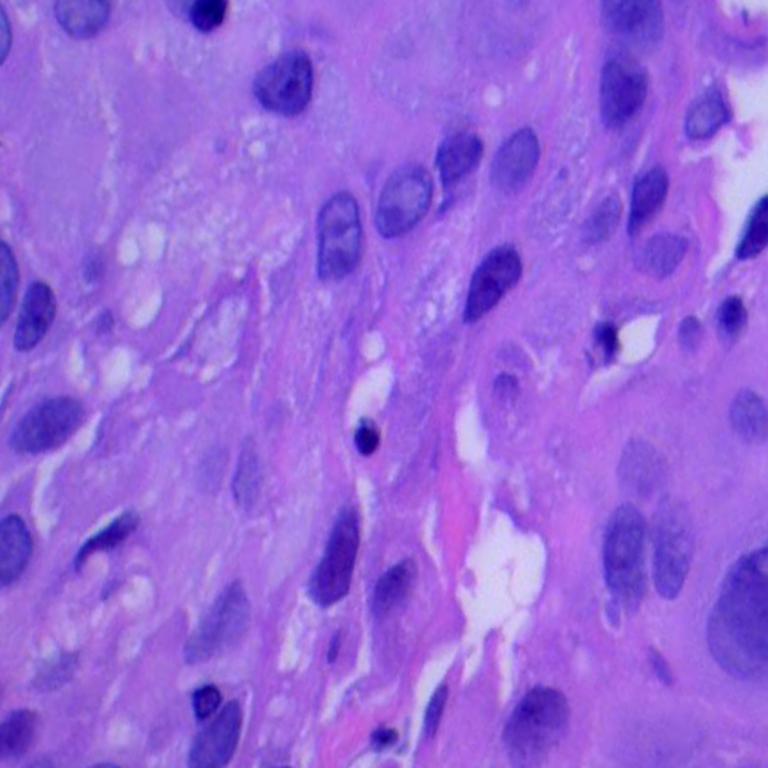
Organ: lung
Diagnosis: squamous carcinomas